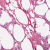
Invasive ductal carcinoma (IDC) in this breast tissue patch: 0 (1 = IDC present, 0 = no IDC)